Question: Count the number of objects in the diagram.
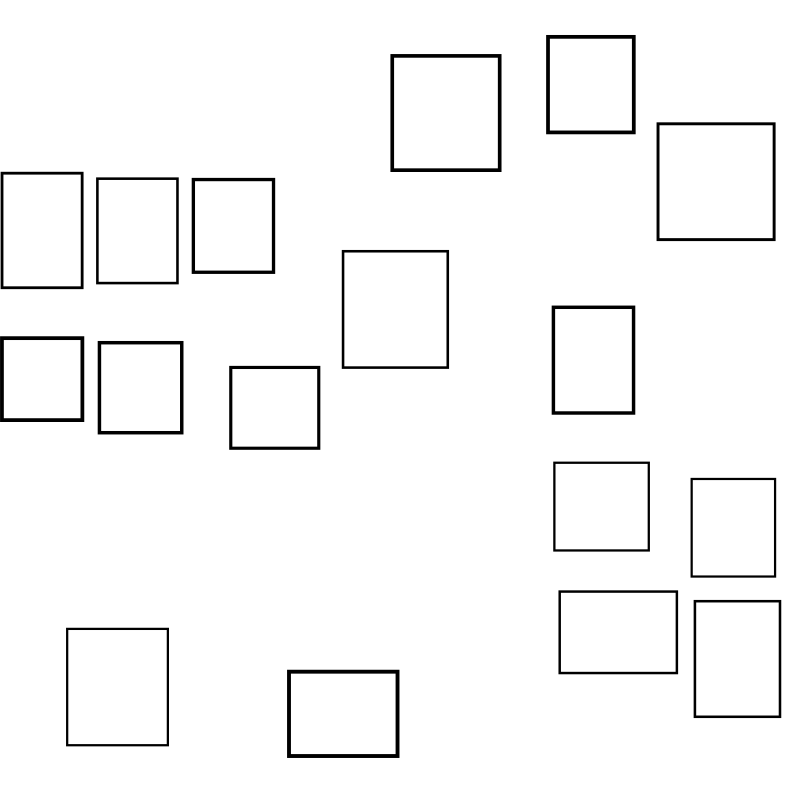
Answer: 17